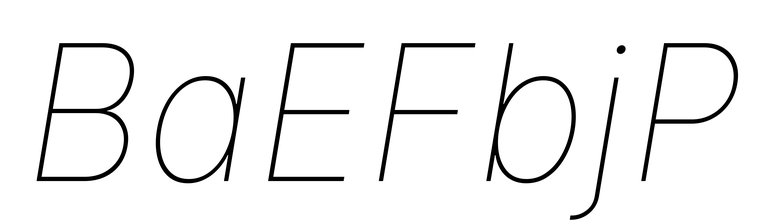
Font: Inter-Italic_Thin_Italic